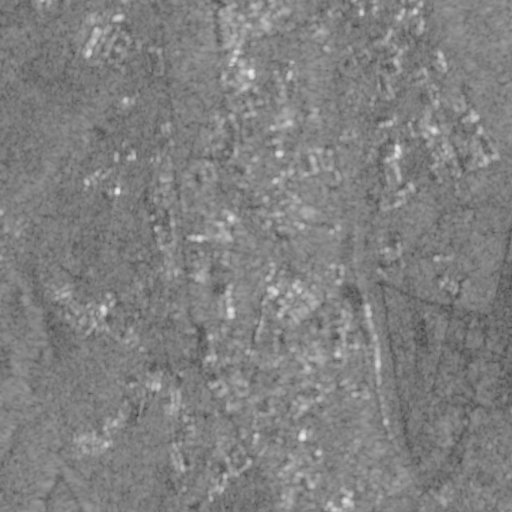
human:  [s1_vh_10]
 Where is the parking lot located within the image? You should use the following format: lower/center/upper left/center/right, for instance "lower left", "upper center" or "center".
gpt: The parking lot is located in the center left of the image.
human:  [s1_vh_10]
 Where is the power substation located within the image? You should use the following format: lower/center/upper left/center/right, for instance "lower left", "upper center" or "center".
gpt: The power substation is located in the center left of the image.
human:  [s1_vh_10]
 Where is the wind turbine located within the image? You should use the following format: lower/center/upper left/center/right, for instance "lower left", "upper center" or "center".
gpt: The wind turbine is located in the center left of the image.
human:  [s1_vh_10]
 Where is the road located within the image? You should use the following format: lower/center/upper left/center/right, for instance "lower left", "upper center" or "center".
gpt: There is no road in the image.

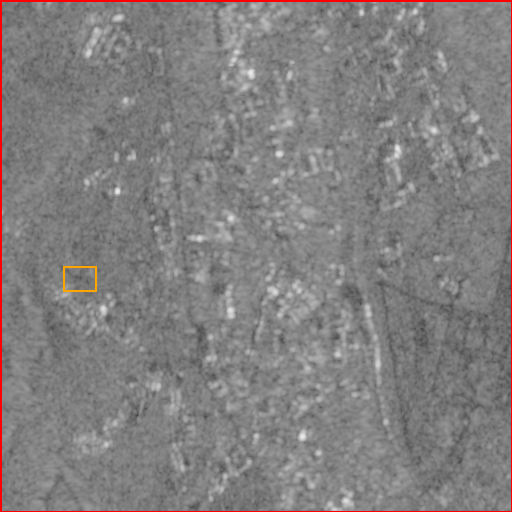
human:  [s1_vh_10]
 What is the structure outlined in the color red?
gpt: The structure outlined in red is a crop field.
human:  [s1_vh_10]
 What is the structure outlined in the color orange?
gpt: The structure outlined in orange is a park.
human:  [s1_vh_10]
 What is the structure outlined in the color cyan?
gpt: There is no cyan outline.